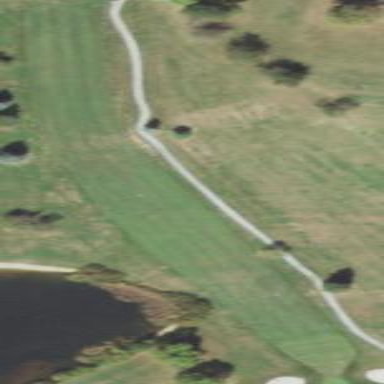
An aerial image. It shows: Grassy golf fairway.